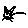
Label: cat